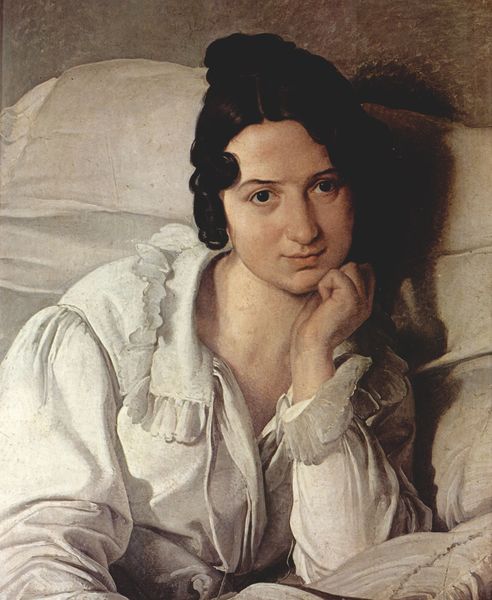
Titel: Die Kranke (Porträt der Carolina Zucchi)
Künstler: Francesco Hayez
Standort: Torino
Institution: Museo Civico
Schlagwörter: baum, dunkel, gemälde, hand, haut, kopf, schatten, schlaf, weiß, mädchen, ocker, sitzen, braun, finger, frau, frisur, haar, hell, kleid, licht, mund, nacht, nase, ohr, raum, schwarz, stirn, zimmer, blick, dame, rot, beige, malerei, hemd, jung, wand, arm, arme, augen, band, bluse, falten, gesicht, kragen, leinen, spitze, ärmel, bild, bildnis, hals, hände, innenraum, portrait, porträt, öl, strauch, auge, haare, sitzend, stoff, stoffe, decke, nachthemd, augenbrauen, brünett, dekollete, kinn, lippen, locke, locken, ohren, scheitel, schulter, schultern, skulptur, lächeln, wangen, ruhe, liegen, schlafen, naturalismus, mauer, kissen, falte, polster, büste, bett, bettdecke, nachdenklich, rüsche, rüschen, wange, augenbraue, ellenbogen, liegend, naht, foto, wände, lachen, faust, pupille, biedermeier, mauern, aufgestützt, müde, spitzenkragen, unschuldig, bänder, fort, dunkelhaarig, unschuld, daune, daunen, daunendecke, nachtkleid, nähte, schwarzhaarig, intim, daunenkissen, die kranke, bacon, nachtpolter, hoyez, schoko, anmutige dame im negligee